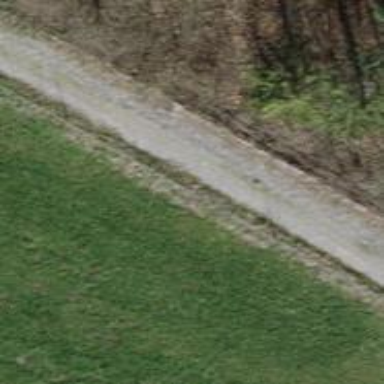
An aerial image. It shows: Compacted track with grade2 surface.